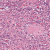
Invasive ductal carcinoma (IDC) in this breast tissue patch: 1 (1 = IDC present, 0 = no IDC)